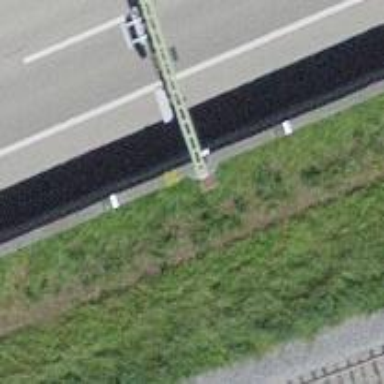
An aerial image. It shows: Gantry structure.